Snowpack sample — Loveland Pass, Silver Plume, Colorado, USA (2/11/26, 12:00 PM MST)
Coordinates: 39.663, -105.886
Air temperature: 35 °F
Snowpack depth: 82 cm
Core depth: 30 cm
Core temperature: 23 °F
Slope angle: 13°, slope face: 12°
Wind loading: high
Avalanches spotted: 1
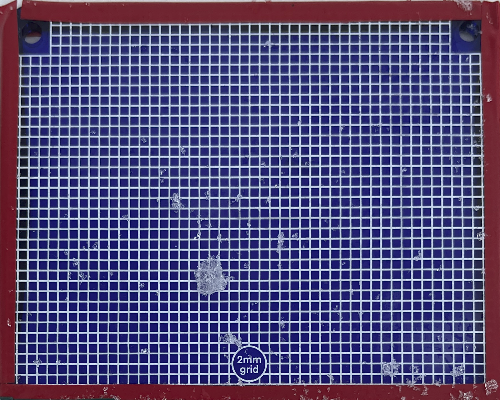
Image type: profile
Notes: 1 small avalanche spotted on the north side of the bowl, lots of wind loading